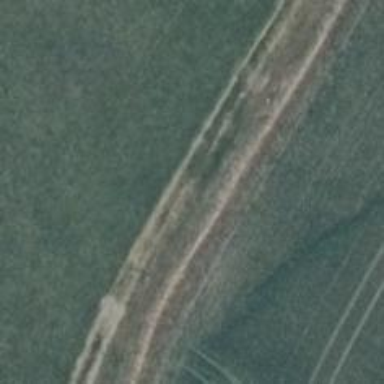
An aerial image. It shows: Sandy track with grade 5 tracktype.